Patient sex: M
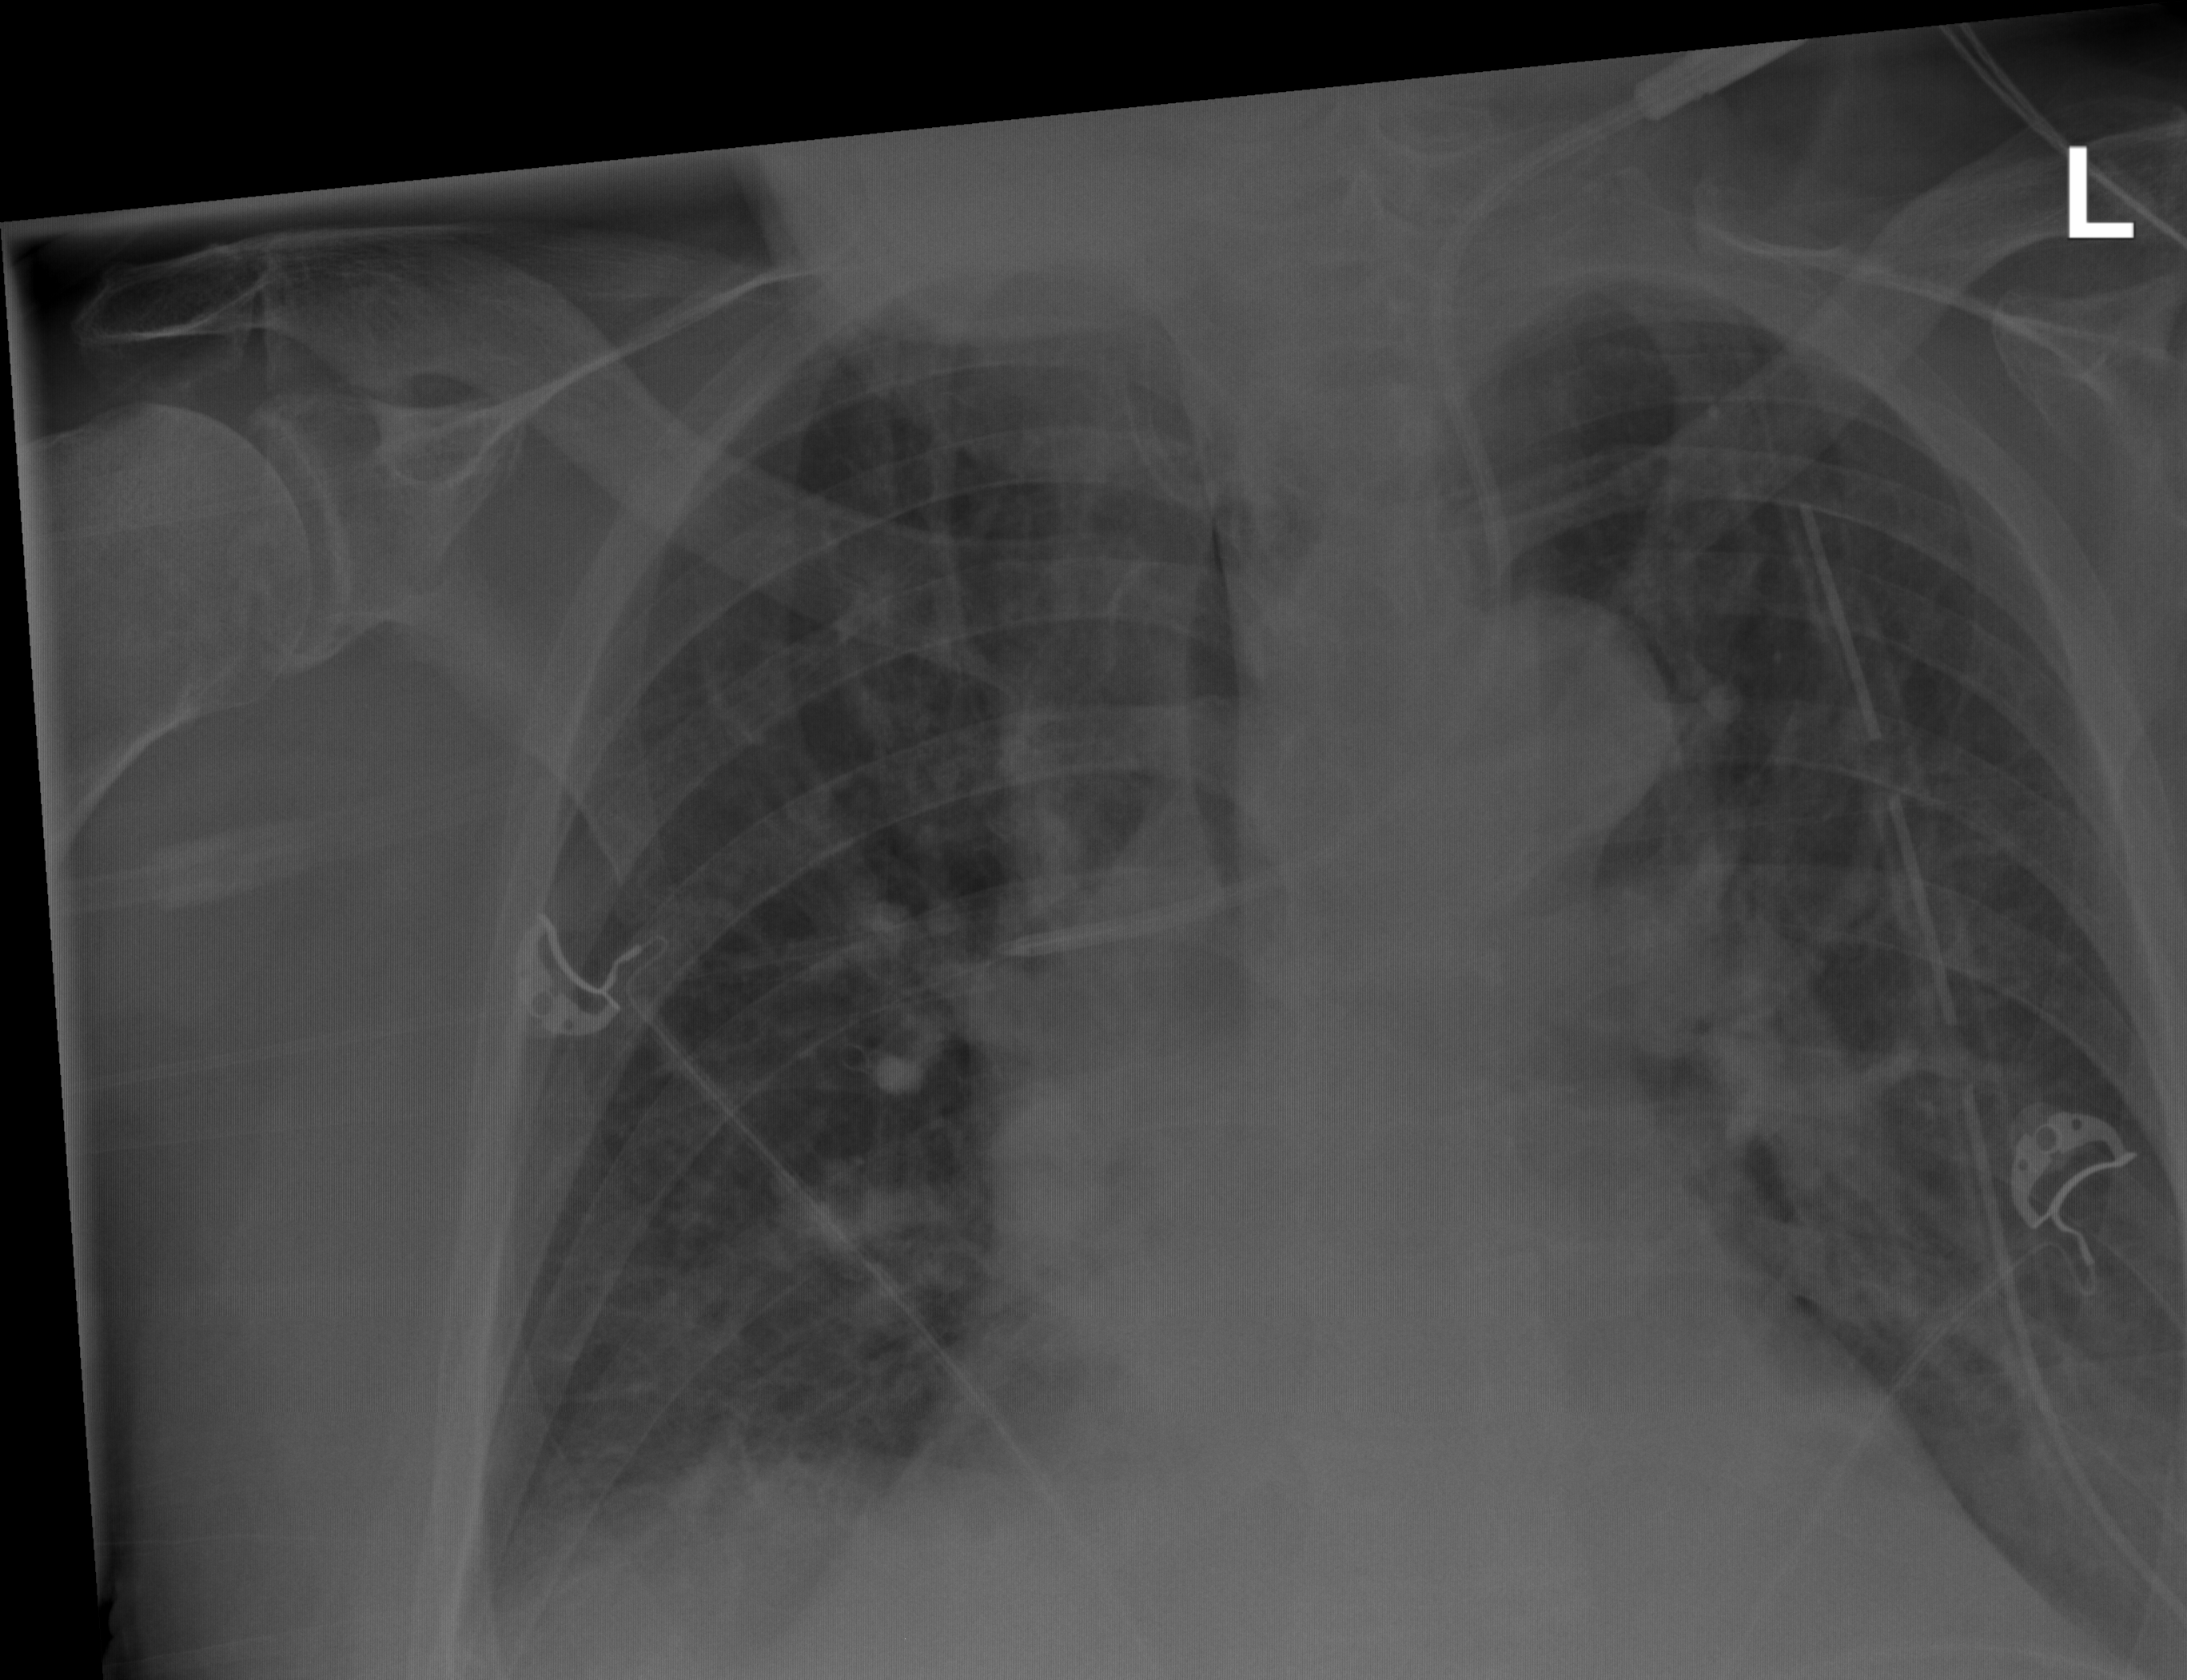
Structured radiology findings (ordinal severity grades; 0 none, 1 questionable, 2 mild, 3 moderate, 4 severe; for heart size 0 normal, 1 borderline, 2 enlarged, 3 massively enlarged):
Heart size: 2
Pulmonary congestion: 2
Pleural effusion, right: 2
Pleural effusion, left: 0
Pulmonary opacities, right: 0
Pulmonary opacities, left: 0
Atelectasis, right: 2
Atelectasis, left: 2